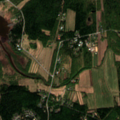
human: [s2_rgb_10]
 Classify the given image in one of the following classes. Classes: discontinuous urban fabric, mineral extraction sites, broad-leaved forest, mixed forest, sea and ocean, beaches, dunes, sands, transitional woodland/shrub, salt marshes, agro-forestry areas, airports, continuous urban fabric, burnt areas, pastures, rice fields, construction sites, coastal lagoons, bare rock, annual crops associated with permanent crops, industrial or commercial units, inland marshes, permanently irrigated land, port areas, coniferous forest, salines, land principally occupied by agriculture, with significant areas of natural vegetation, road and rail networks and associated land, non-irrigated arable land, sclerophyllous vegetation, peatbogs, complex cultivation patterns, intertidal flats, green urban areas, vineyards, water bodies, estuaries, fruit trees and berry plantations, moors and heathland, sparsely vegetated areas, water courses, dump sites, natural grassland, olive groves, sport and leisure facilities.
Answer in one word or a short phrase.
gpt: discontinuous urban fabric, land principally occupied by agriculture, with significant areas of natural vegetation, broad-leaved forest, mixed forest, sea and ocean